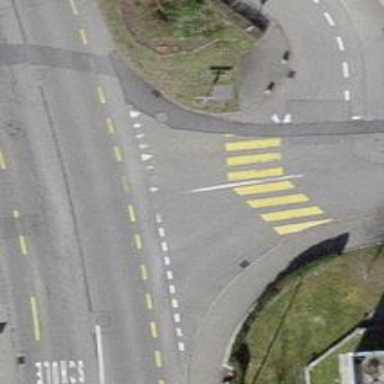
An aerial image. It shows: Marked crossing on the road.